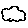
Label: cloud